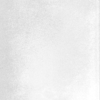
Label: dusty